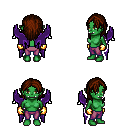
a pixel art fantasy rpg character, female body template, orc, green skin, purple wings, magenta pants, brown long hairstyle, gold gloves, four views (front, back, left, right), 2x2 character sprite sheet, small pixel art, hard edges, no anti-aliasing